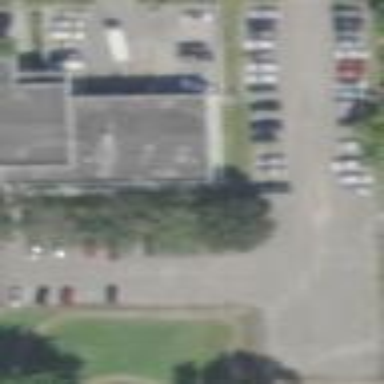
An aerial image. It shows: Parking area.